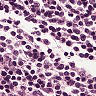
Metastatic tissue present: no